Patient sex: M
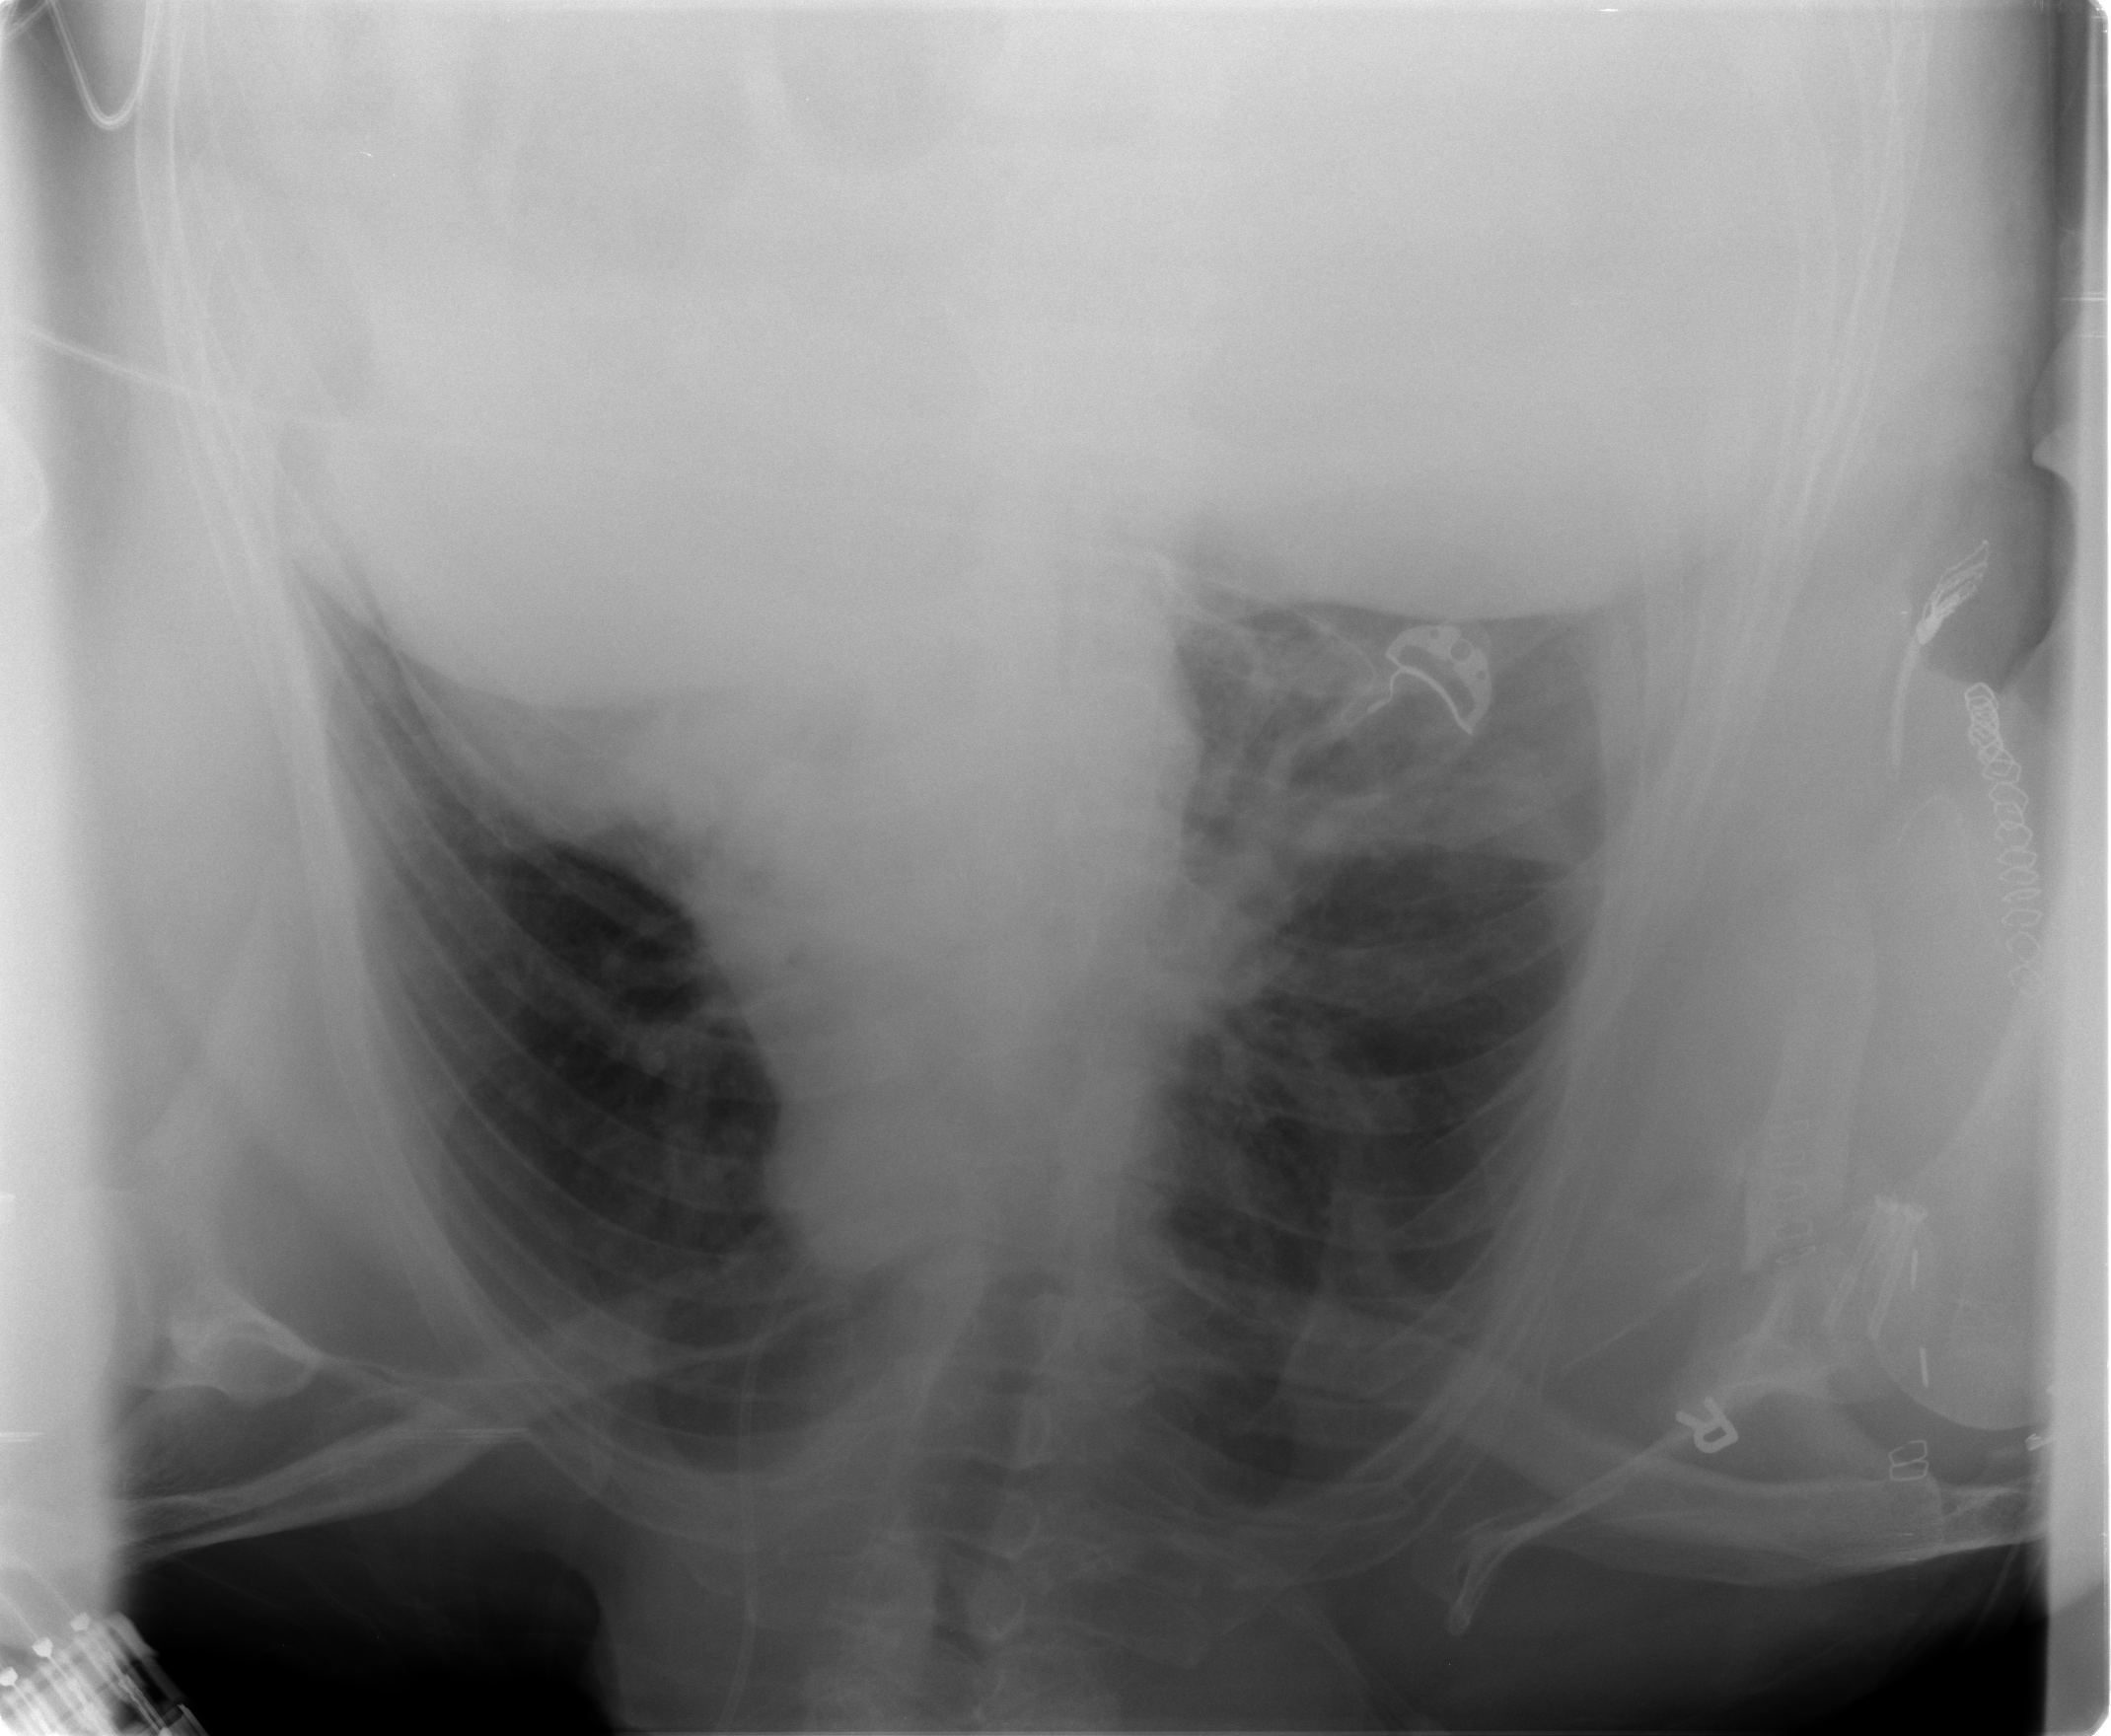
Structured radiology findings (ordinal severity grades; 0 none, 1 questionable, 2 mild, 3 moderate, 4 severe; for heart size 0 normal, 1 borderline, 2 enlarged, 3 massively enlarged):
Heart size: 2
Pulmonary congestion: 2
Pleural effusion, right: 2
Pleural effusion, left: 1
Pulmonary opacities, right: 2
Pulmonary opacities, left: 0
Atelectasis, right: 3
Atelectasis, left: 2